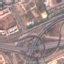
Land use / land cover: Highway